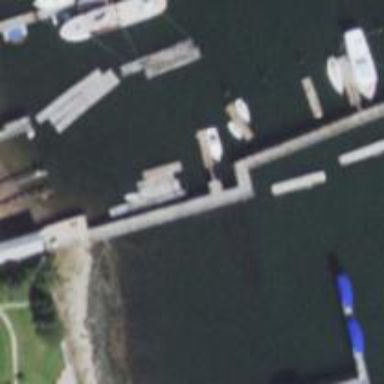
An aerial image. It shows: Man-made pier.